Field crop: maize
Growth stage: 1
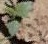
Species: datura